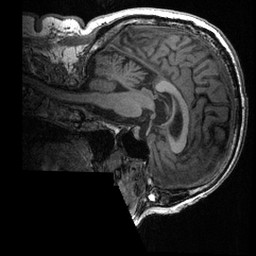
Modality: T1w
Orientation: sagittal
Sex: male
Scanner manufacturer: ge
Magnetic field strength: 3 T
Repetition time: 0.0064 s
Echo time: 0.00281 s